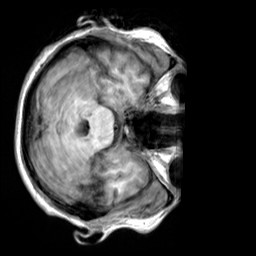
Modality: T1w
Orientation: axial
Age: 33
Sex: female
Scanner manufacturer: siemens
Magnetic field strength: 3 T
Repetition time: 2.3 s
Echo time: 0.00303 s